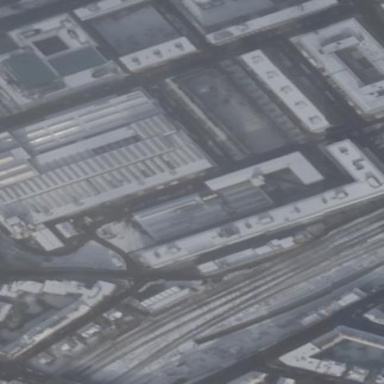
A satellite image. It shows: Industrial building used as events venue.